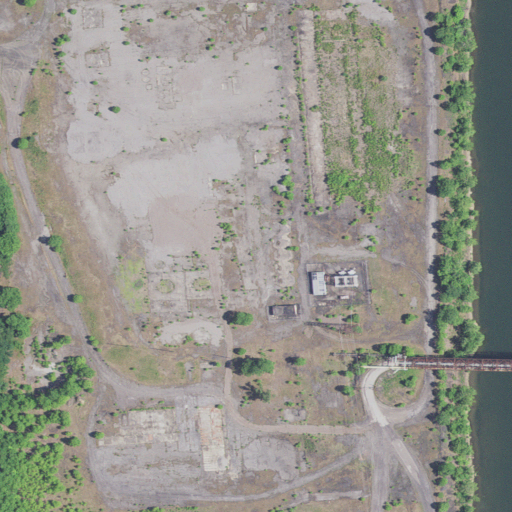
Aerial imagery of island in West Virginia named Browns Island containing medium intensity development, high intensity development, low intensity development, open water, barren land, and open development